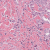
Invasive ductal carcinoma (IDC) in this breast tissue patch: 1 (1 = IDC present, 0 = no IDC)